Field crop: maize
Growth stage: 2
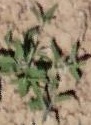
Species: atriplex